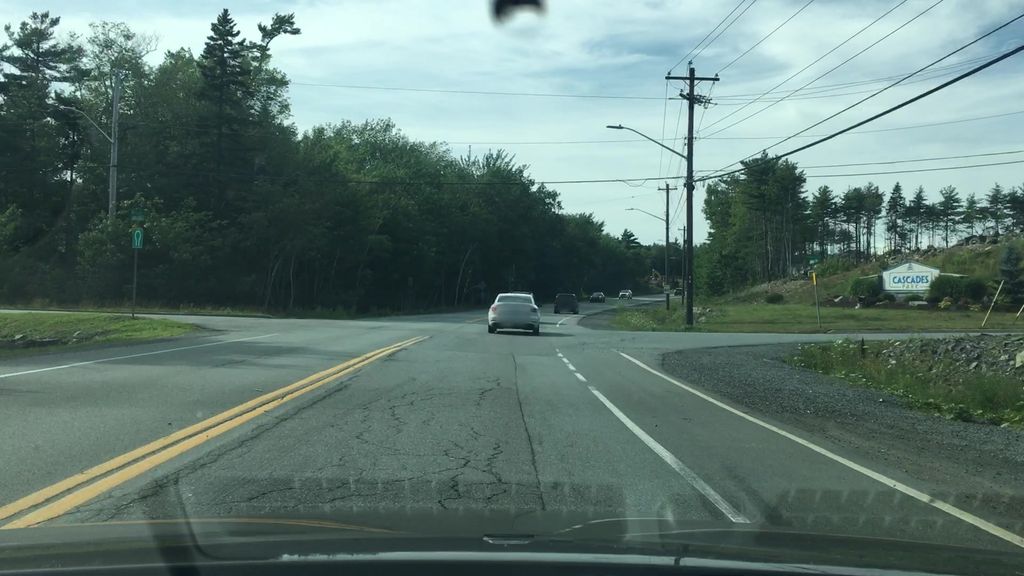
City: halifax